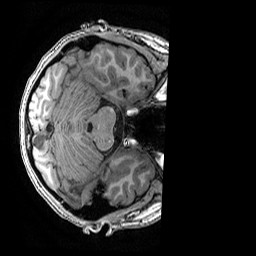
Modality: T1w
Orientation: axial
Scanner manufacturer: ge
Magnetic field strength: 3 T
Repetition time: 0.007 s
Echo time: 0.00342 s